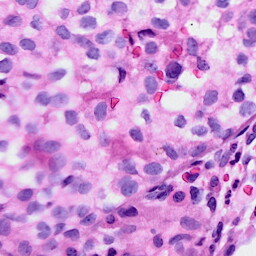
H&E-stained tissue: Breast